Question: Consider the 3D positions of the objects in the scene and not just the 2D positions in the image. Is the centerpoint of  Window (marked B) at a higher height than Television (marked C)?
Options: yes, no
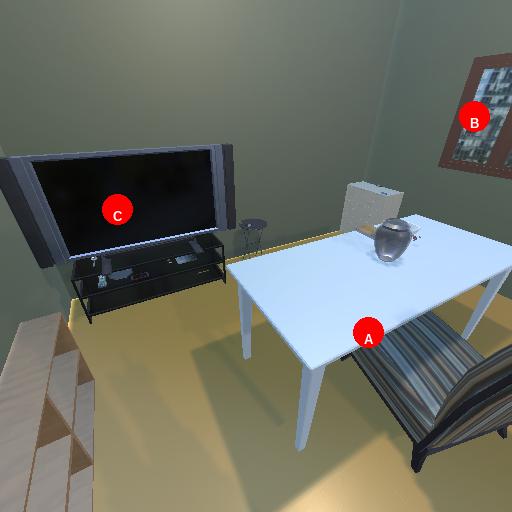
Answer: yes